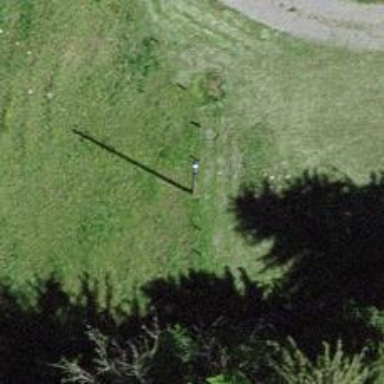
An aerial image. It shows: Power pole.